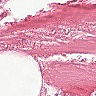
Metastatic tissue present: no